Here is the envelope spectrum of one vibration snapshot from a rolling-element bearing, with each characteristic fault-frequency family marked on the frequency axis. Diagnose the bearing from this image, choosing from: normal, inner_race, outer_race, ball.
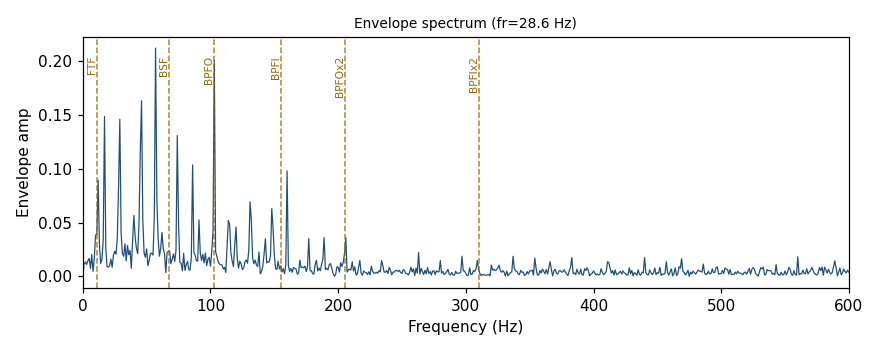
Answer: outer_race